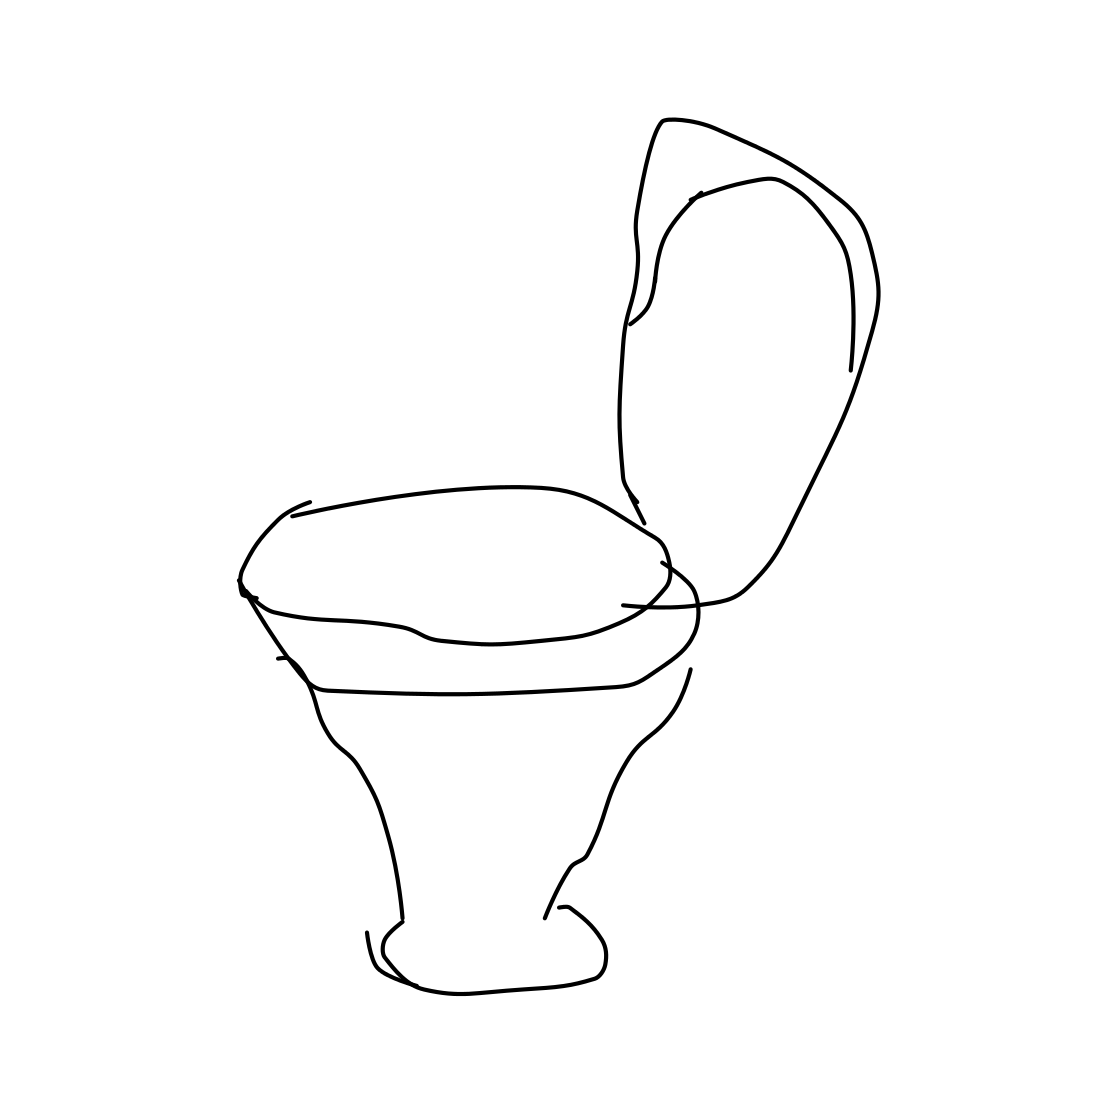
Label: toilet